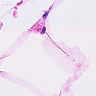
Metastatic tissue present: no